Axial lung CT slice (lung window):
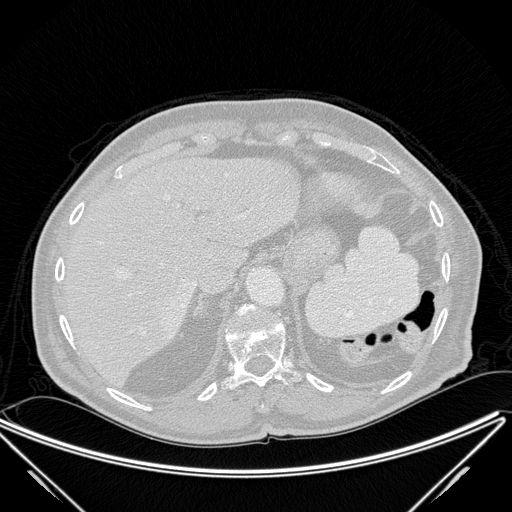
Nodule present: no